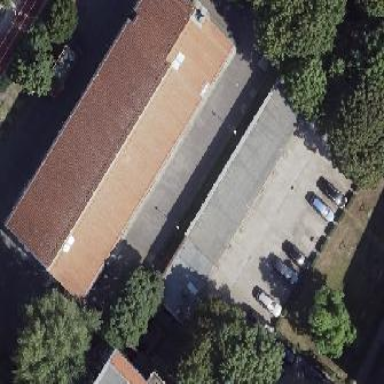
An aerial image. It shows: Group of garages.